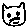
Label: cat